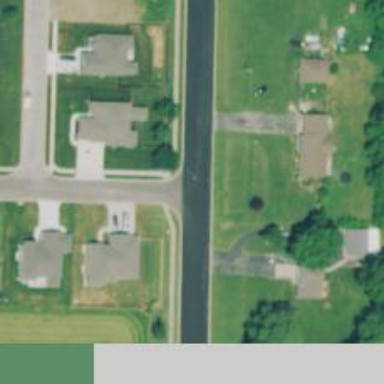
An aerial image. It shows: Residential road with asphalt surface and sidewalk on the left side.